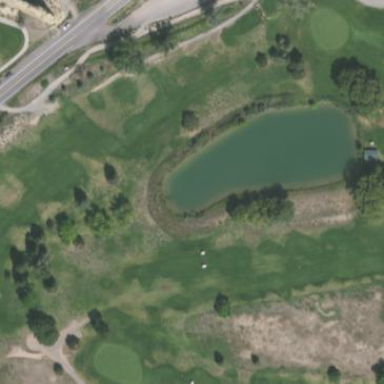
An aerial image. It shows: Water hazard in golf course. The hazard is natural water feature.